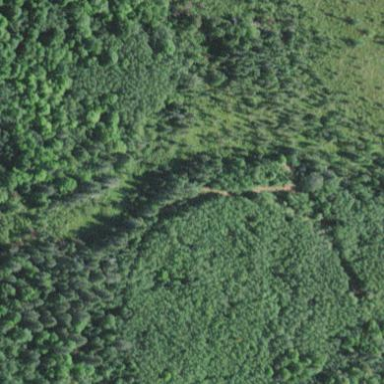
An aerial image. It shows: Beautiful woodland area.